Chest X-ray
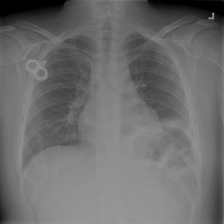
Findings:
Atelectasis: negative
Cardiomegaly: negative
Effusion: positive
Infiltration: positive
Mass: negative
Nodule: negative
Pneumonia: negative
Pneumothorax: negative
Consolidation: negative
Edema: negative
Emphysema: negative
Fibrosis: negative
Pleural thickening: negative
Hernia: negative